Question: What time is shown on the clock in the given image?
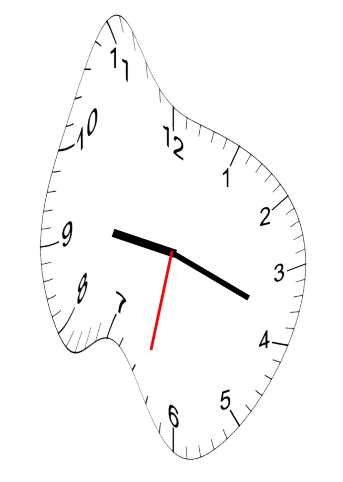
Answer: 09:18:32